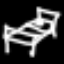
Label: bed